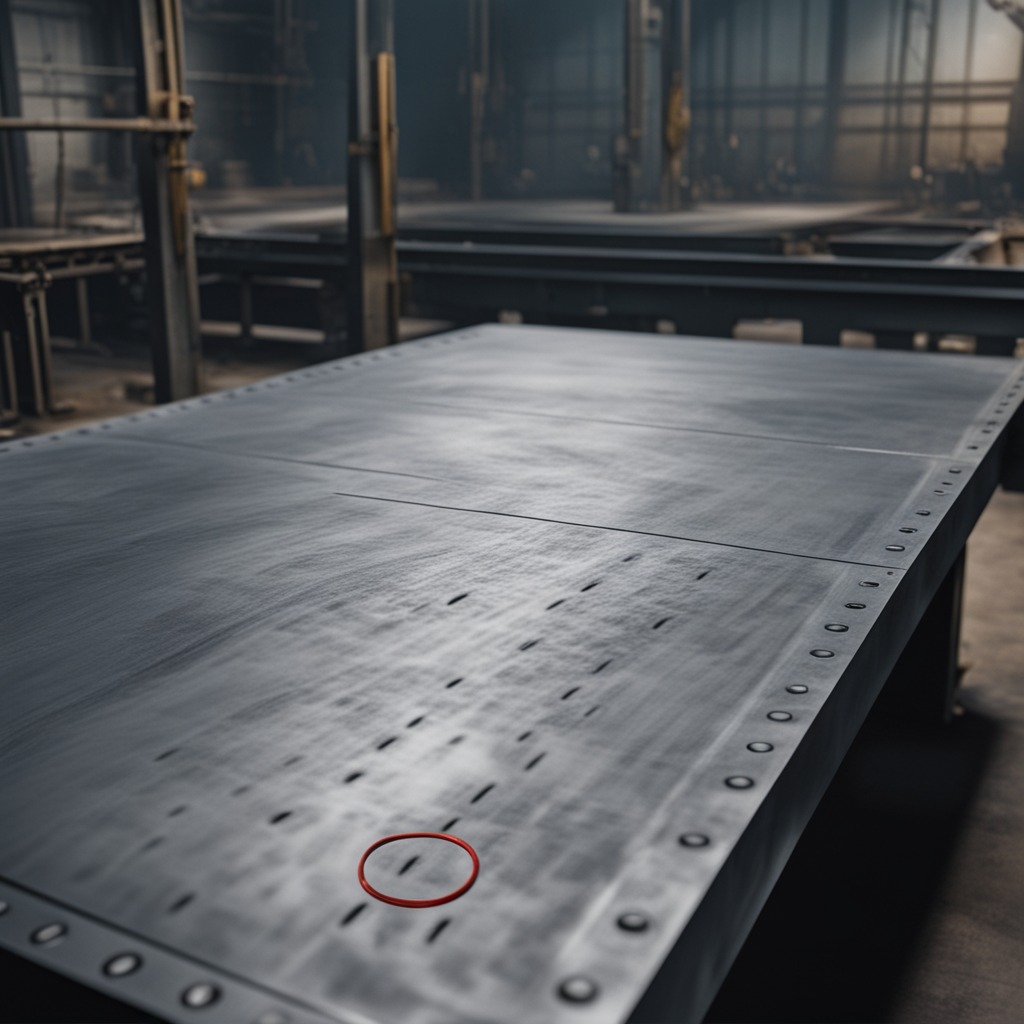
A rubber O-ring is lying on a cold steel table in a mining workshop.